Question: It doesn't go with the global font setting in Android Studio.

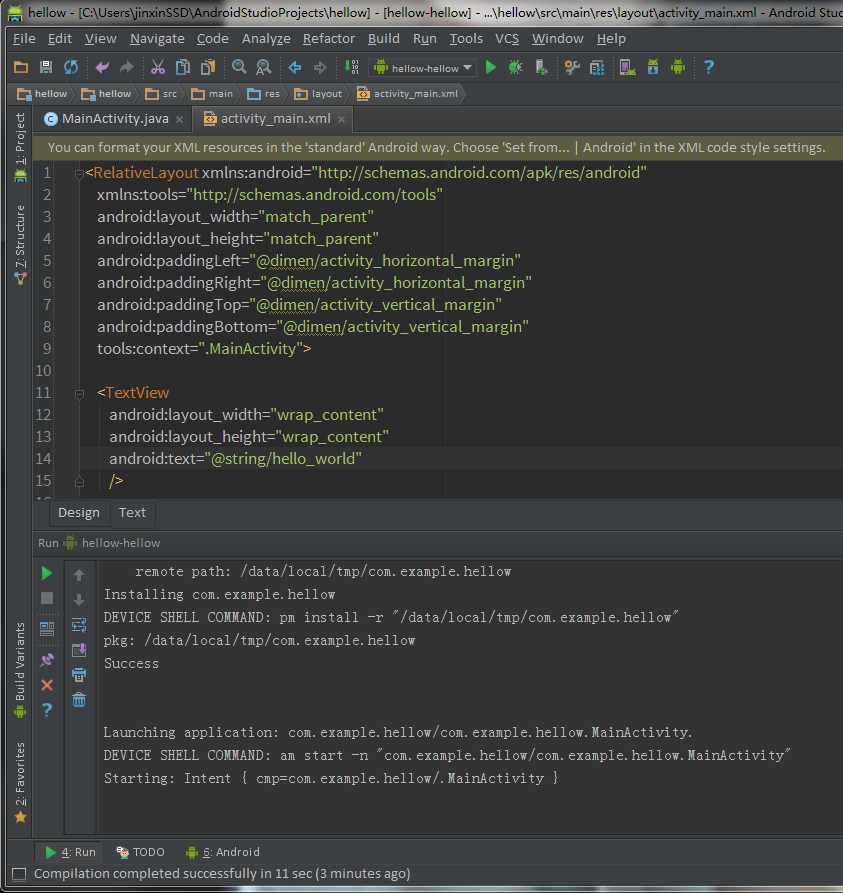
Answer: yes you can change
Go to the 'File -> settings' in that 'Editor-> Colors & Fonts' in that go to the console font and in that you need to create new scheme name and change it.
you cannot modify the default one.
what are fonts are available you need to choose that and in the selected fonts you need to give the top priority by moving it by arrows at right side.